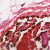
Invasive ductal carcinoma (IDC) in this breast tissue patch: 0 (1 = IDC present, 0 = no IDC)